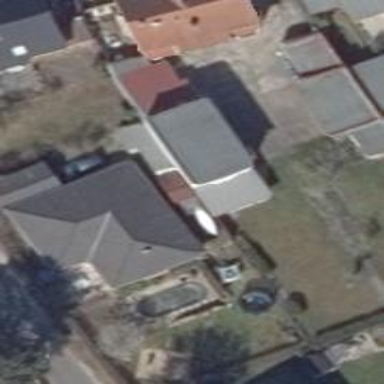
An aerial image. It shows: Detached building with hipped roof.